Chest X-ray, PA view. Patient: 48 years old, sex F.
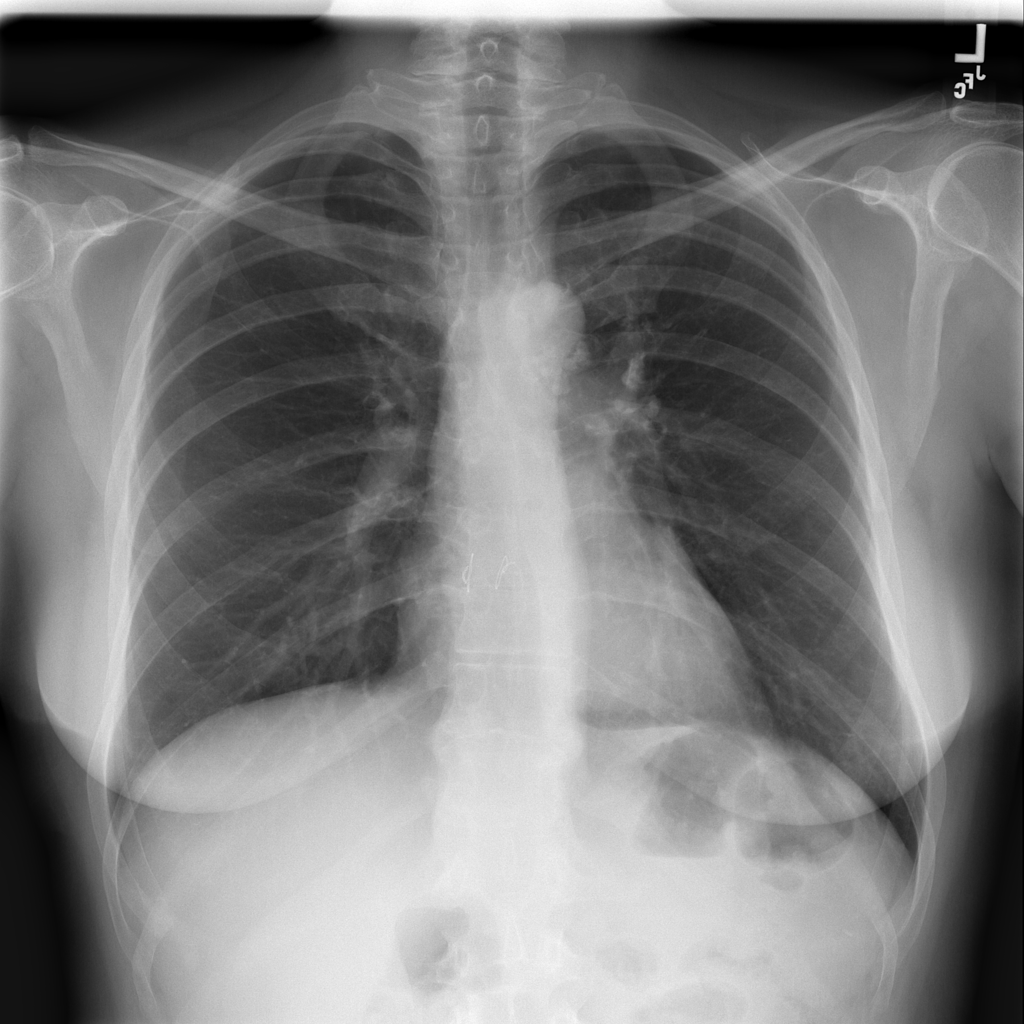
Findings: No Finding